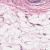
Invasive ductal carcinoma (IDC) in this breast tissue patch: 0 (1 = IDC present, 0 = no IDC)